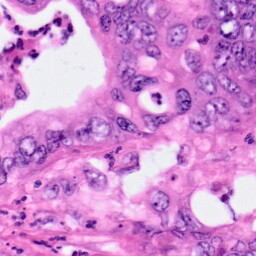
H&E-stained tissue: Pancreatic